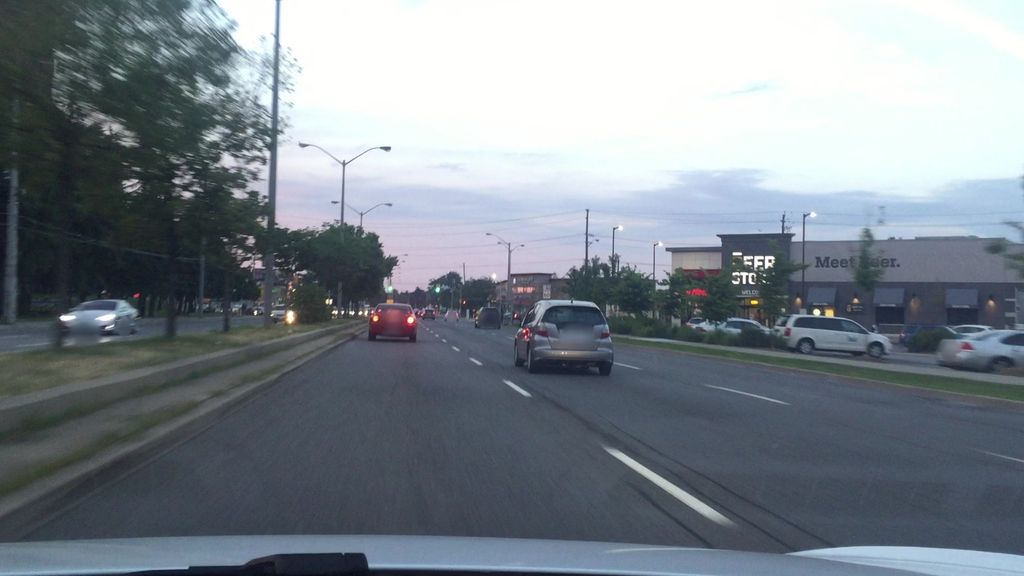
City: toronto